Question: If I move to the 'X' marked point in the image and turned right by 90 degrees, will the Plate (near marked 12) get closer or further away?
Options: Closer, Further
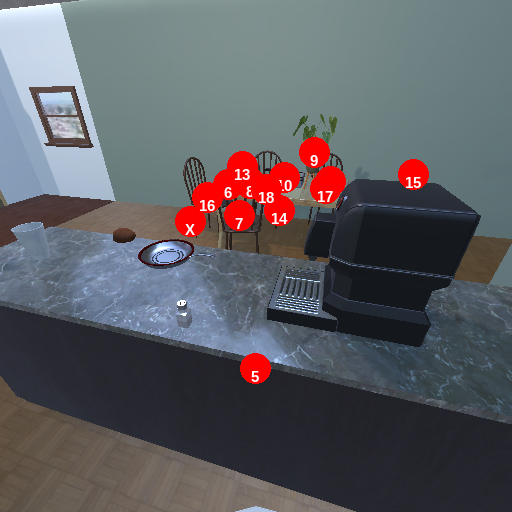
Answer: Closer